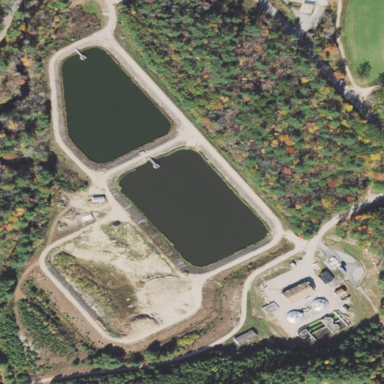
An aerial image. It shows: View of wastewater plant.